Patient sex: M
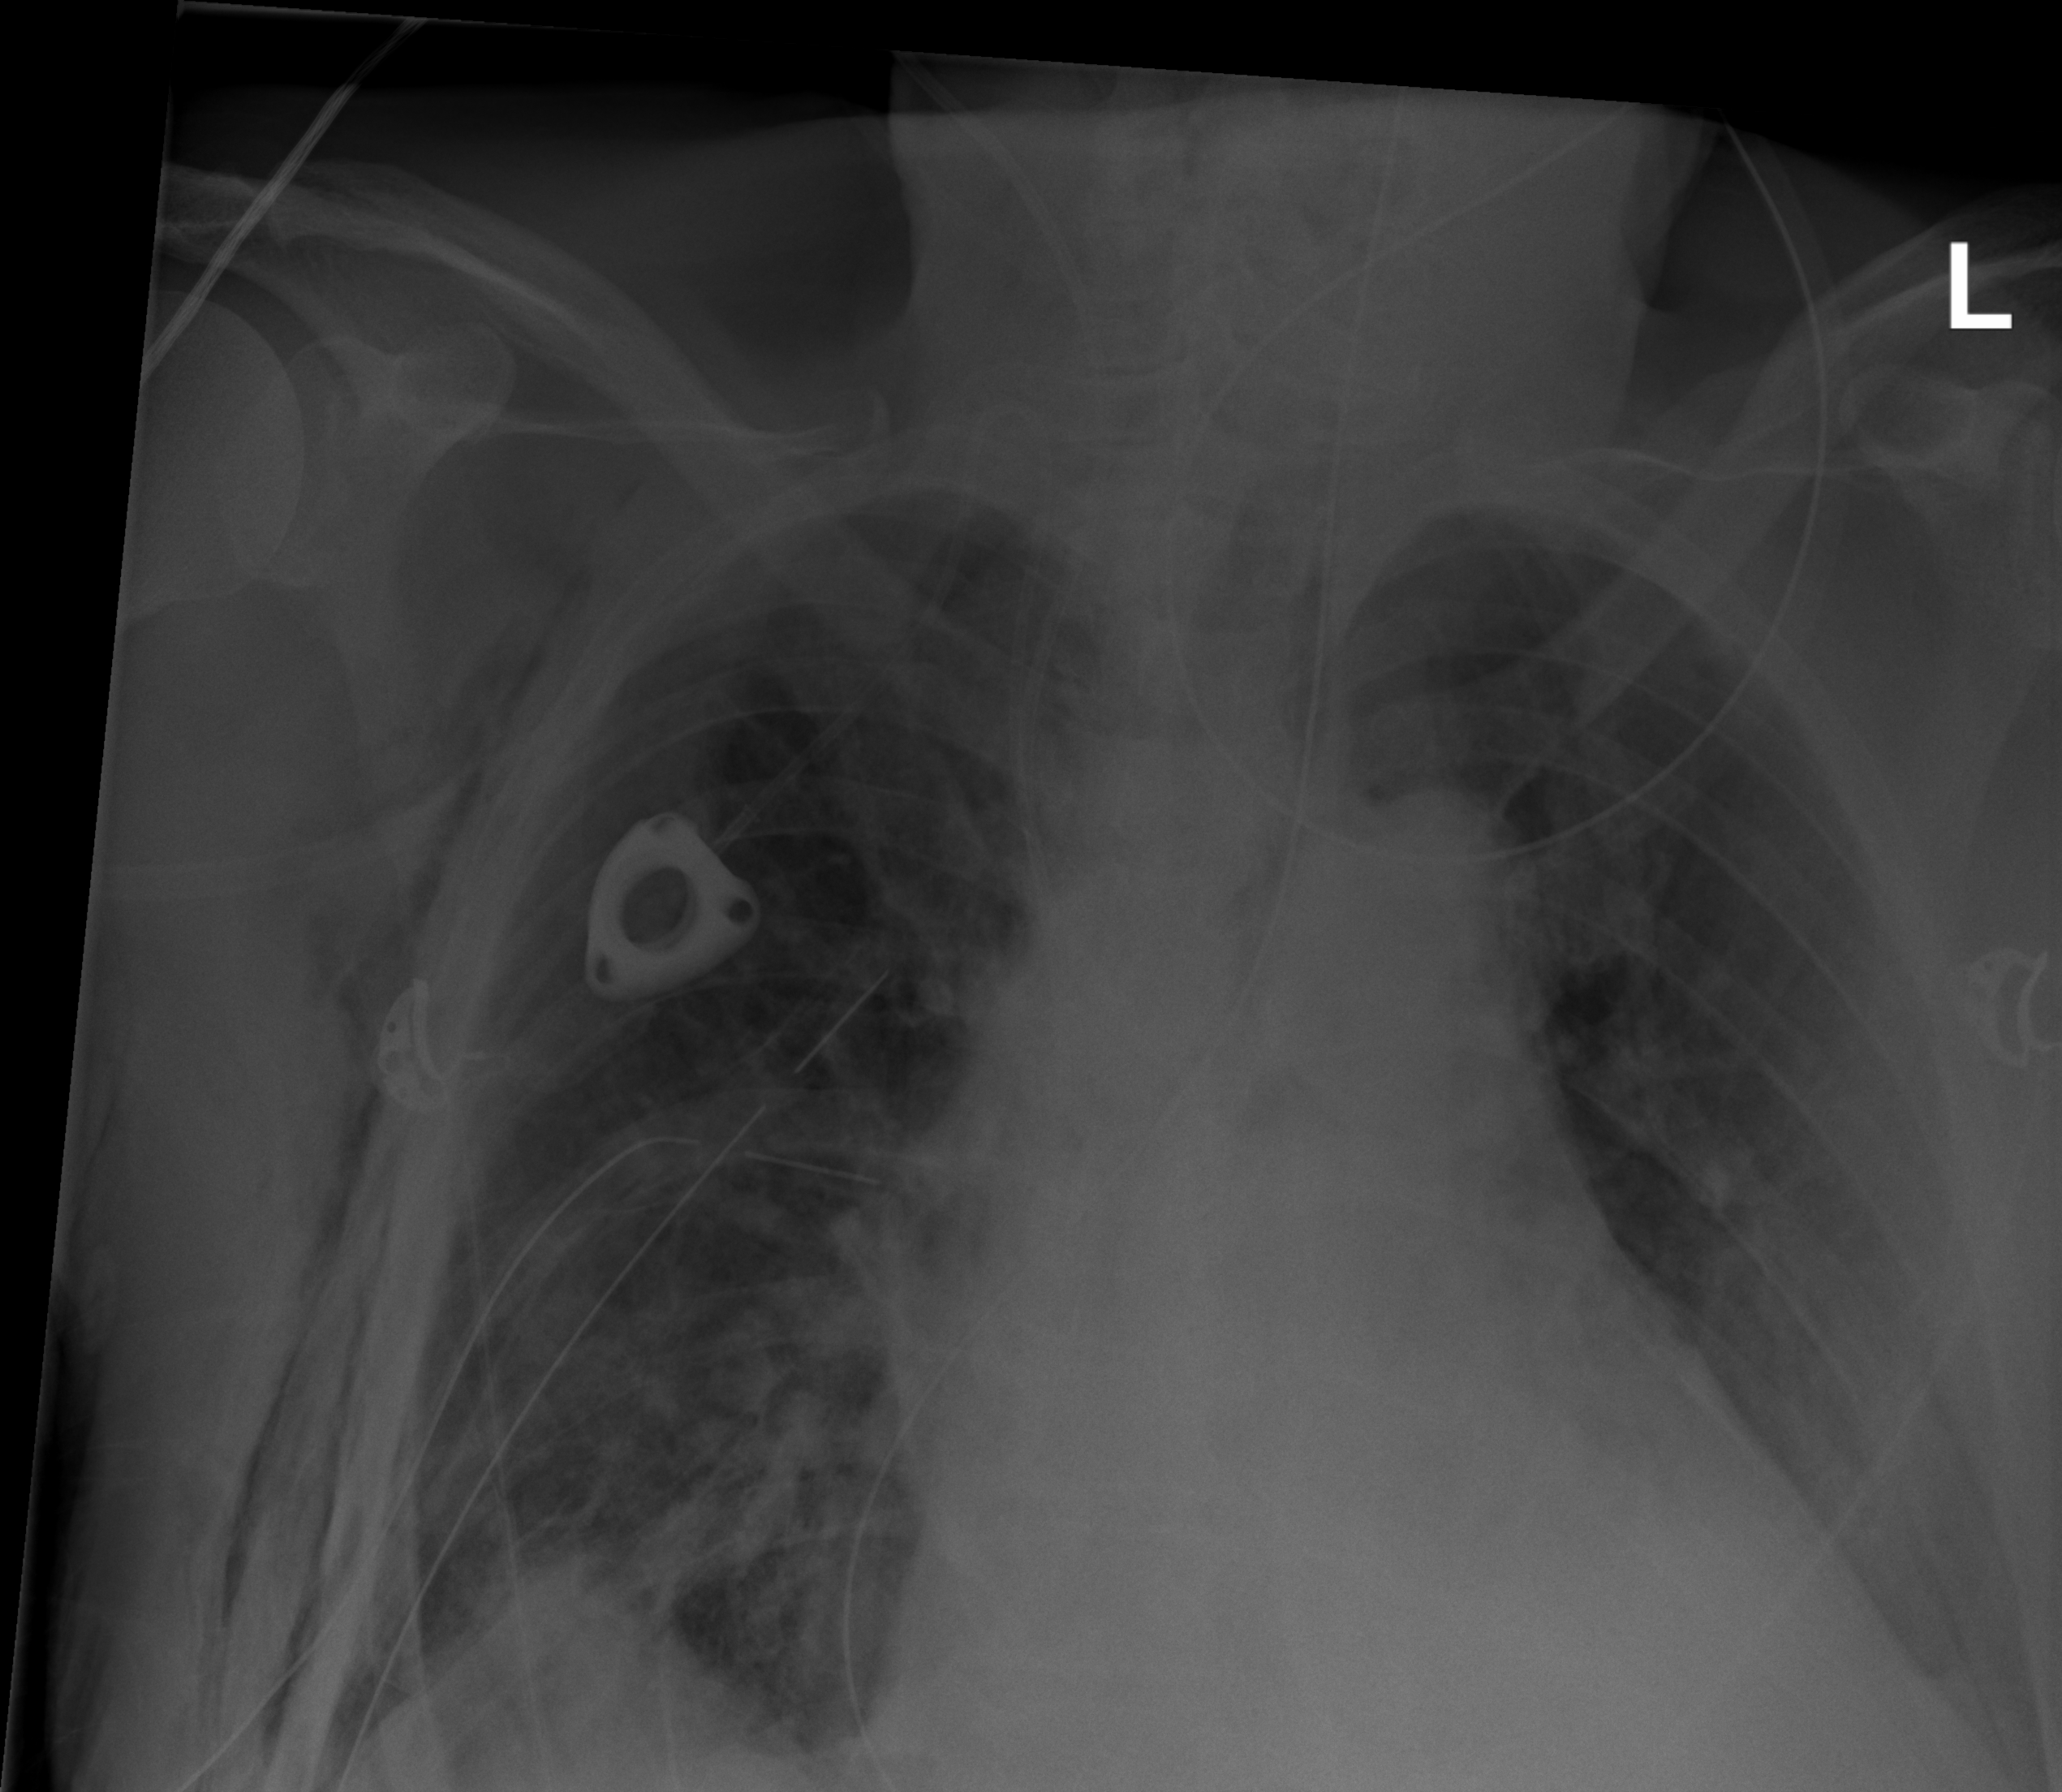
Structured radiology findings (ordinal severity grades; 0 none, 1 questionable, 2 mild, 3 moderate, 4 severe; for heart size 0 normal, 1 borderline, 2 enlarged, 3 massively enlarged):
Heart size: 2
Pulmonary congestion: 1
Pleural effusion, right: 2
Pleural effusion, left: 1
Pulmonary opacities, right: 1
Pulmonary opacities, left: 0
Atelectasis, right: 2
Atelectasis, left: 2